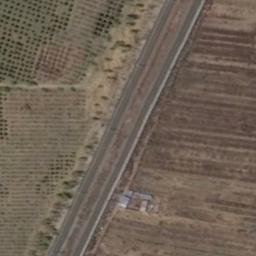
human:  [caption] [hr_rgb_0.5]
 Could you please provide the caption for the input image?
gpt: Several buildings are  beside the railway .

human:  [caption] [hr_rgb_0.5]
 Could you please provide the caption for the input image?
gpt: The railway is next to the farmland .

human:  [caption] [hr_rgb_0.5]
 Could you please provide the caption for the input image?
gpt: The railway goes through the farmland .

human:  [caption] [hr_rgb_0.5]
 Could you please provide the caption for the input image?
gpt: Both sides of the railway are neat trees .

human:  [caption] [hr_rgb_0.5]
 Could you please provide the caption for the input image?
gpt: There are brown farmlands beside the railway .